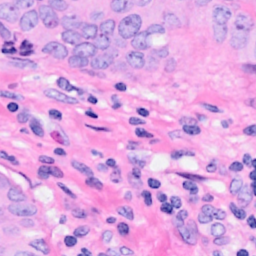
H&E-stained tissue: Breast